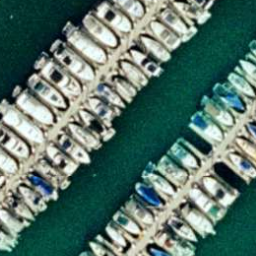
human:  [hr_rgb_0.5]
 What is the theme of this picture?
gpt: harbor

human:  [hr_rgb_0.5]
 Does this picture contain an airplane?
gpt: no